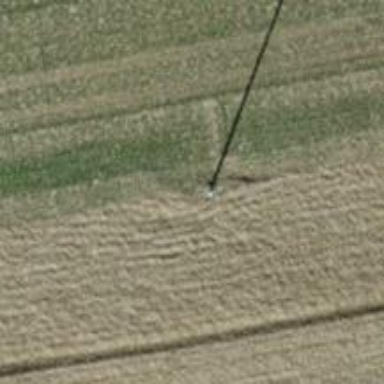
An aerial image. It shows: Power pole.